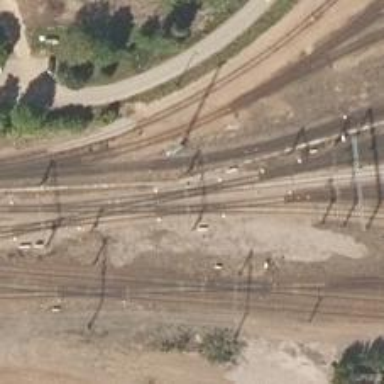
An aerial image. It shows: Rail yard with electrified contact lines for the railway.